Interaction volume radius: 10 \u00c5
Interaction volume height: 15 \u00c5
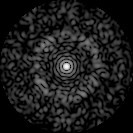
Disorder parameter: 0.8567